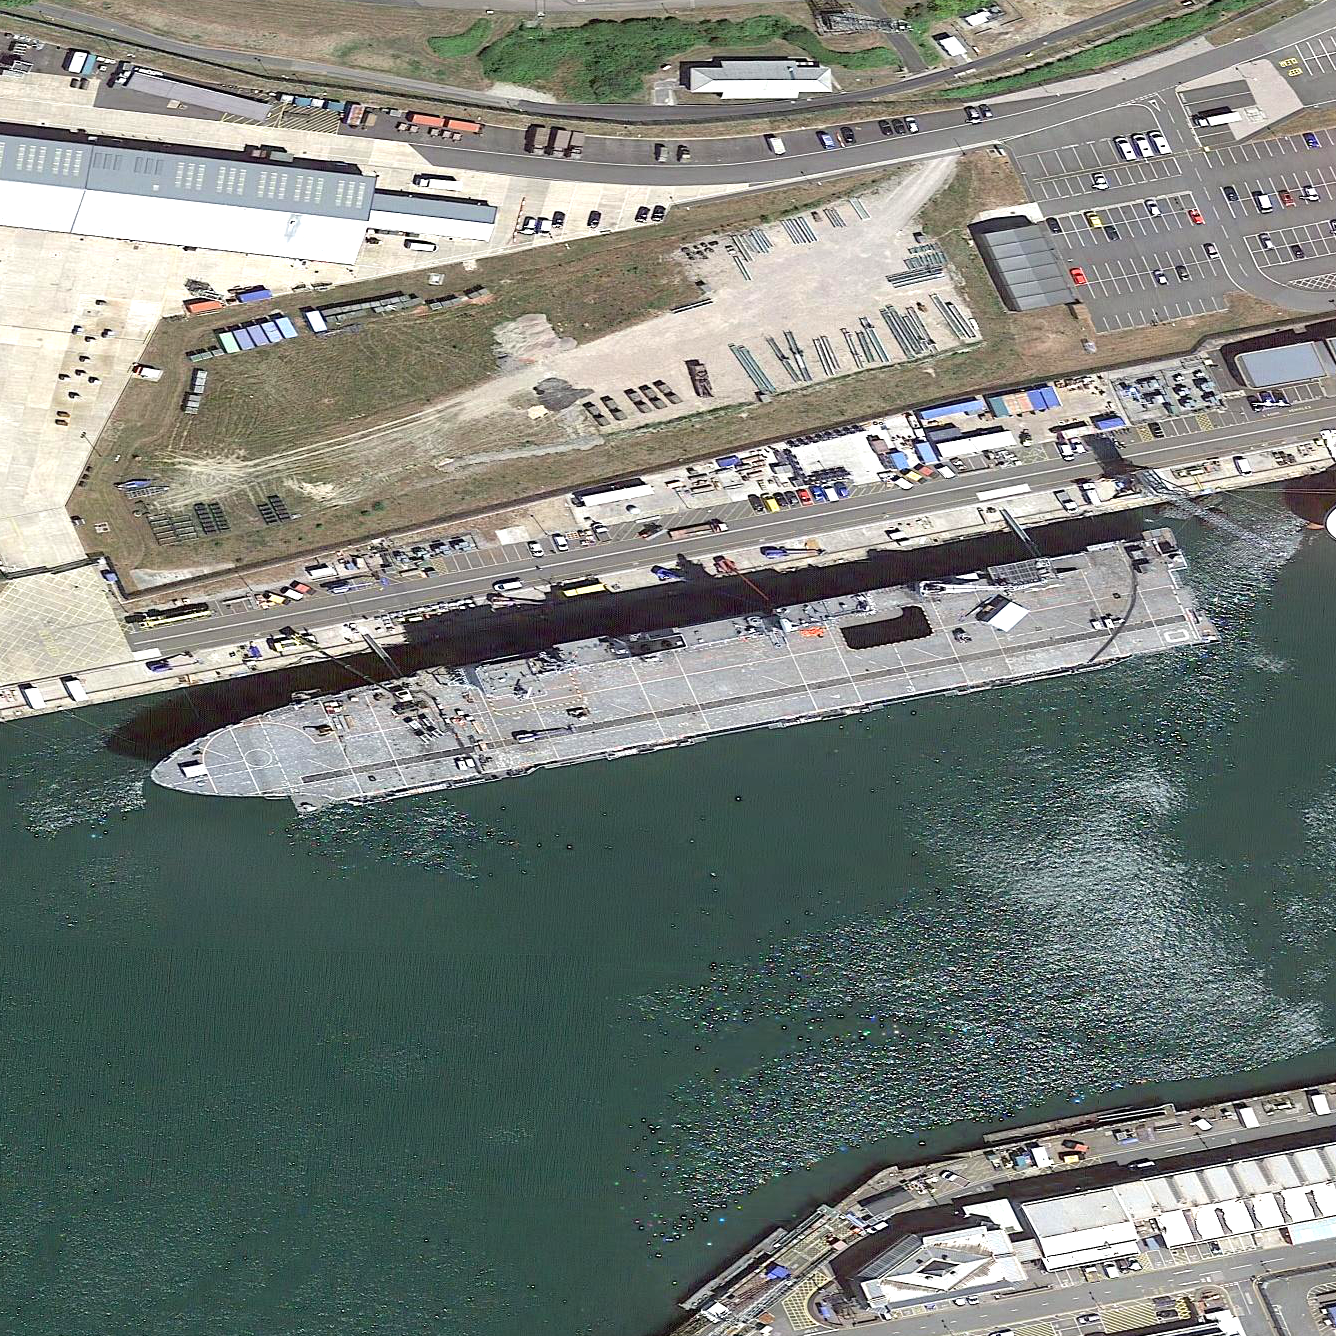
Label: assault